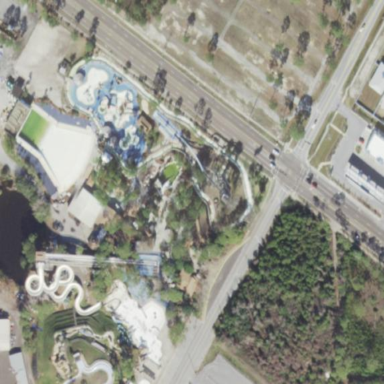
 popular for its theme park attractions."